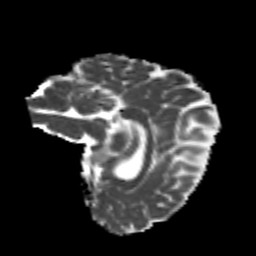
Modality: MD
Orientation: sagittal
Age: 24
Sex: female
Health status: healthy
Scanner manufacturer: philips
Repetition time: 7.389 s
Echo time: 0.08599 s